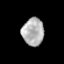
Tissue: prostate
Cell type: Epithelial cells
Senescence score: 0.3128
Nuclear area (px): 589
Mean DAPI intensity: 176.487